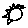
Label: sun